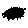
Label: bird